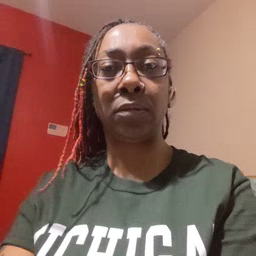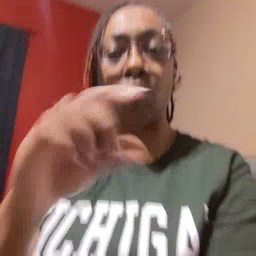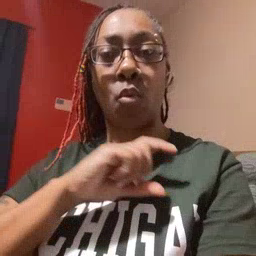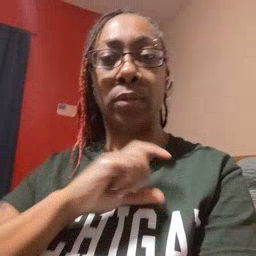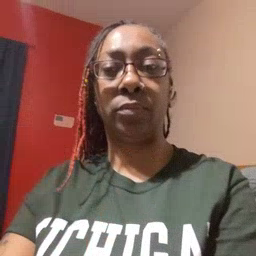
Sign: police